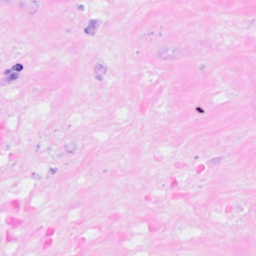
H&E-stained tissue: Breast